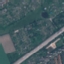
Land use / land cover: Highway